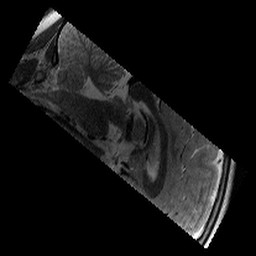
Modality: T2w
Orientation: sagittal
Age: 9
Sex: male
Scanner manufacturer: siemens
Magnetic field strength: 3 T
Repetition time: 9.23 s
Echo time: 0.067 s